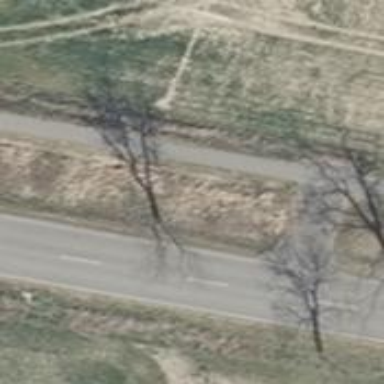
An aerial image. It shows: Row of broadleaved trees.